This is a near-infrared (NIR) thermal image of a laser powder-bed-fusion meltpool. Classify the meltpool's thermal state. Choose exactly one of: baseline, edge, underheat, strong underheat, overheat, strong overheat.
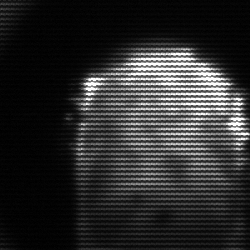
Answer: baseline